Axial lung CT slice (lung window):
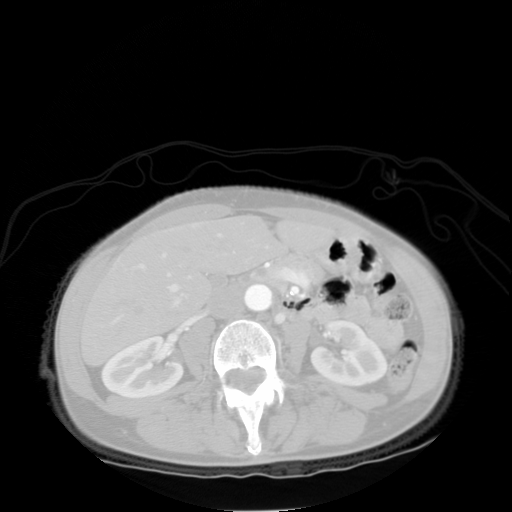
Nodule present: no